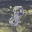
Label: 8